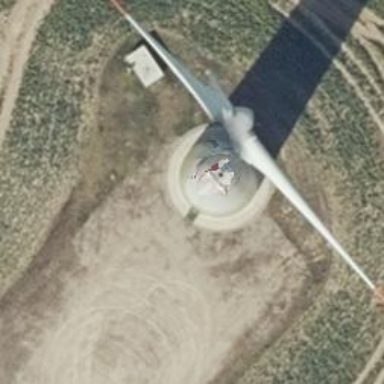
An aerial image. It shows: Wind generator powered by horizontal axis wind turbine.